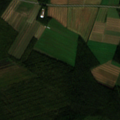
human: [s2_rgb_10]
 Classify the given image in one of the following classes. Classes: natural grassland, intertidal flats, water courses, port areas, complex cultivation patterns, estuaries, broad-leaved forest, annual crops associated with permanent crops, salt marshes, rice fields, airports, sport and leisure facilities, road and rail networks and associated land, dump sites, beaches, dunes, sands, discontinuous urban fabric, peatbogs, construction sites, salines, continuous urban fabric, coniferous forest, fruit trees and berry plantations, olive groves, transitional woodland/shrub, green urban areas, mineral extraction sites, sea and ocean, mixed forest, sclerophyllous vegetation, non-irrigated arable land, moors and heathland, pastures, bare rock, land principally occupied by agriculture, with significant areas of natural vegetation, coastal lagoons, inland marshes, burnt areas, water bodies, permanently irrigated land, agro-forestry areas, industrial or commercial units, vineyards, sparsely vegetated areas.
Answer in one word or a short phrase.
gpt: non-irrigated arable land, mixed forest, transitional woodland/shrub